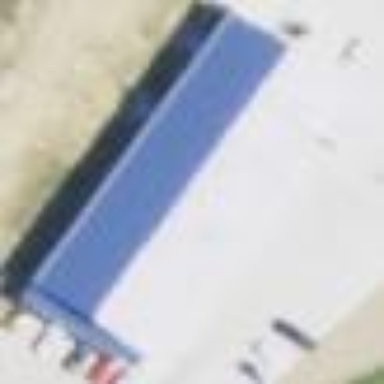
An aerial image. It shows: Building.